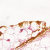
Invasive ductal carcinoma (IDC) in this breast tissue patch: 0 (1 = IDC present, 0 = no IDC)